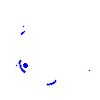
Particle: pion